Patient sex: F
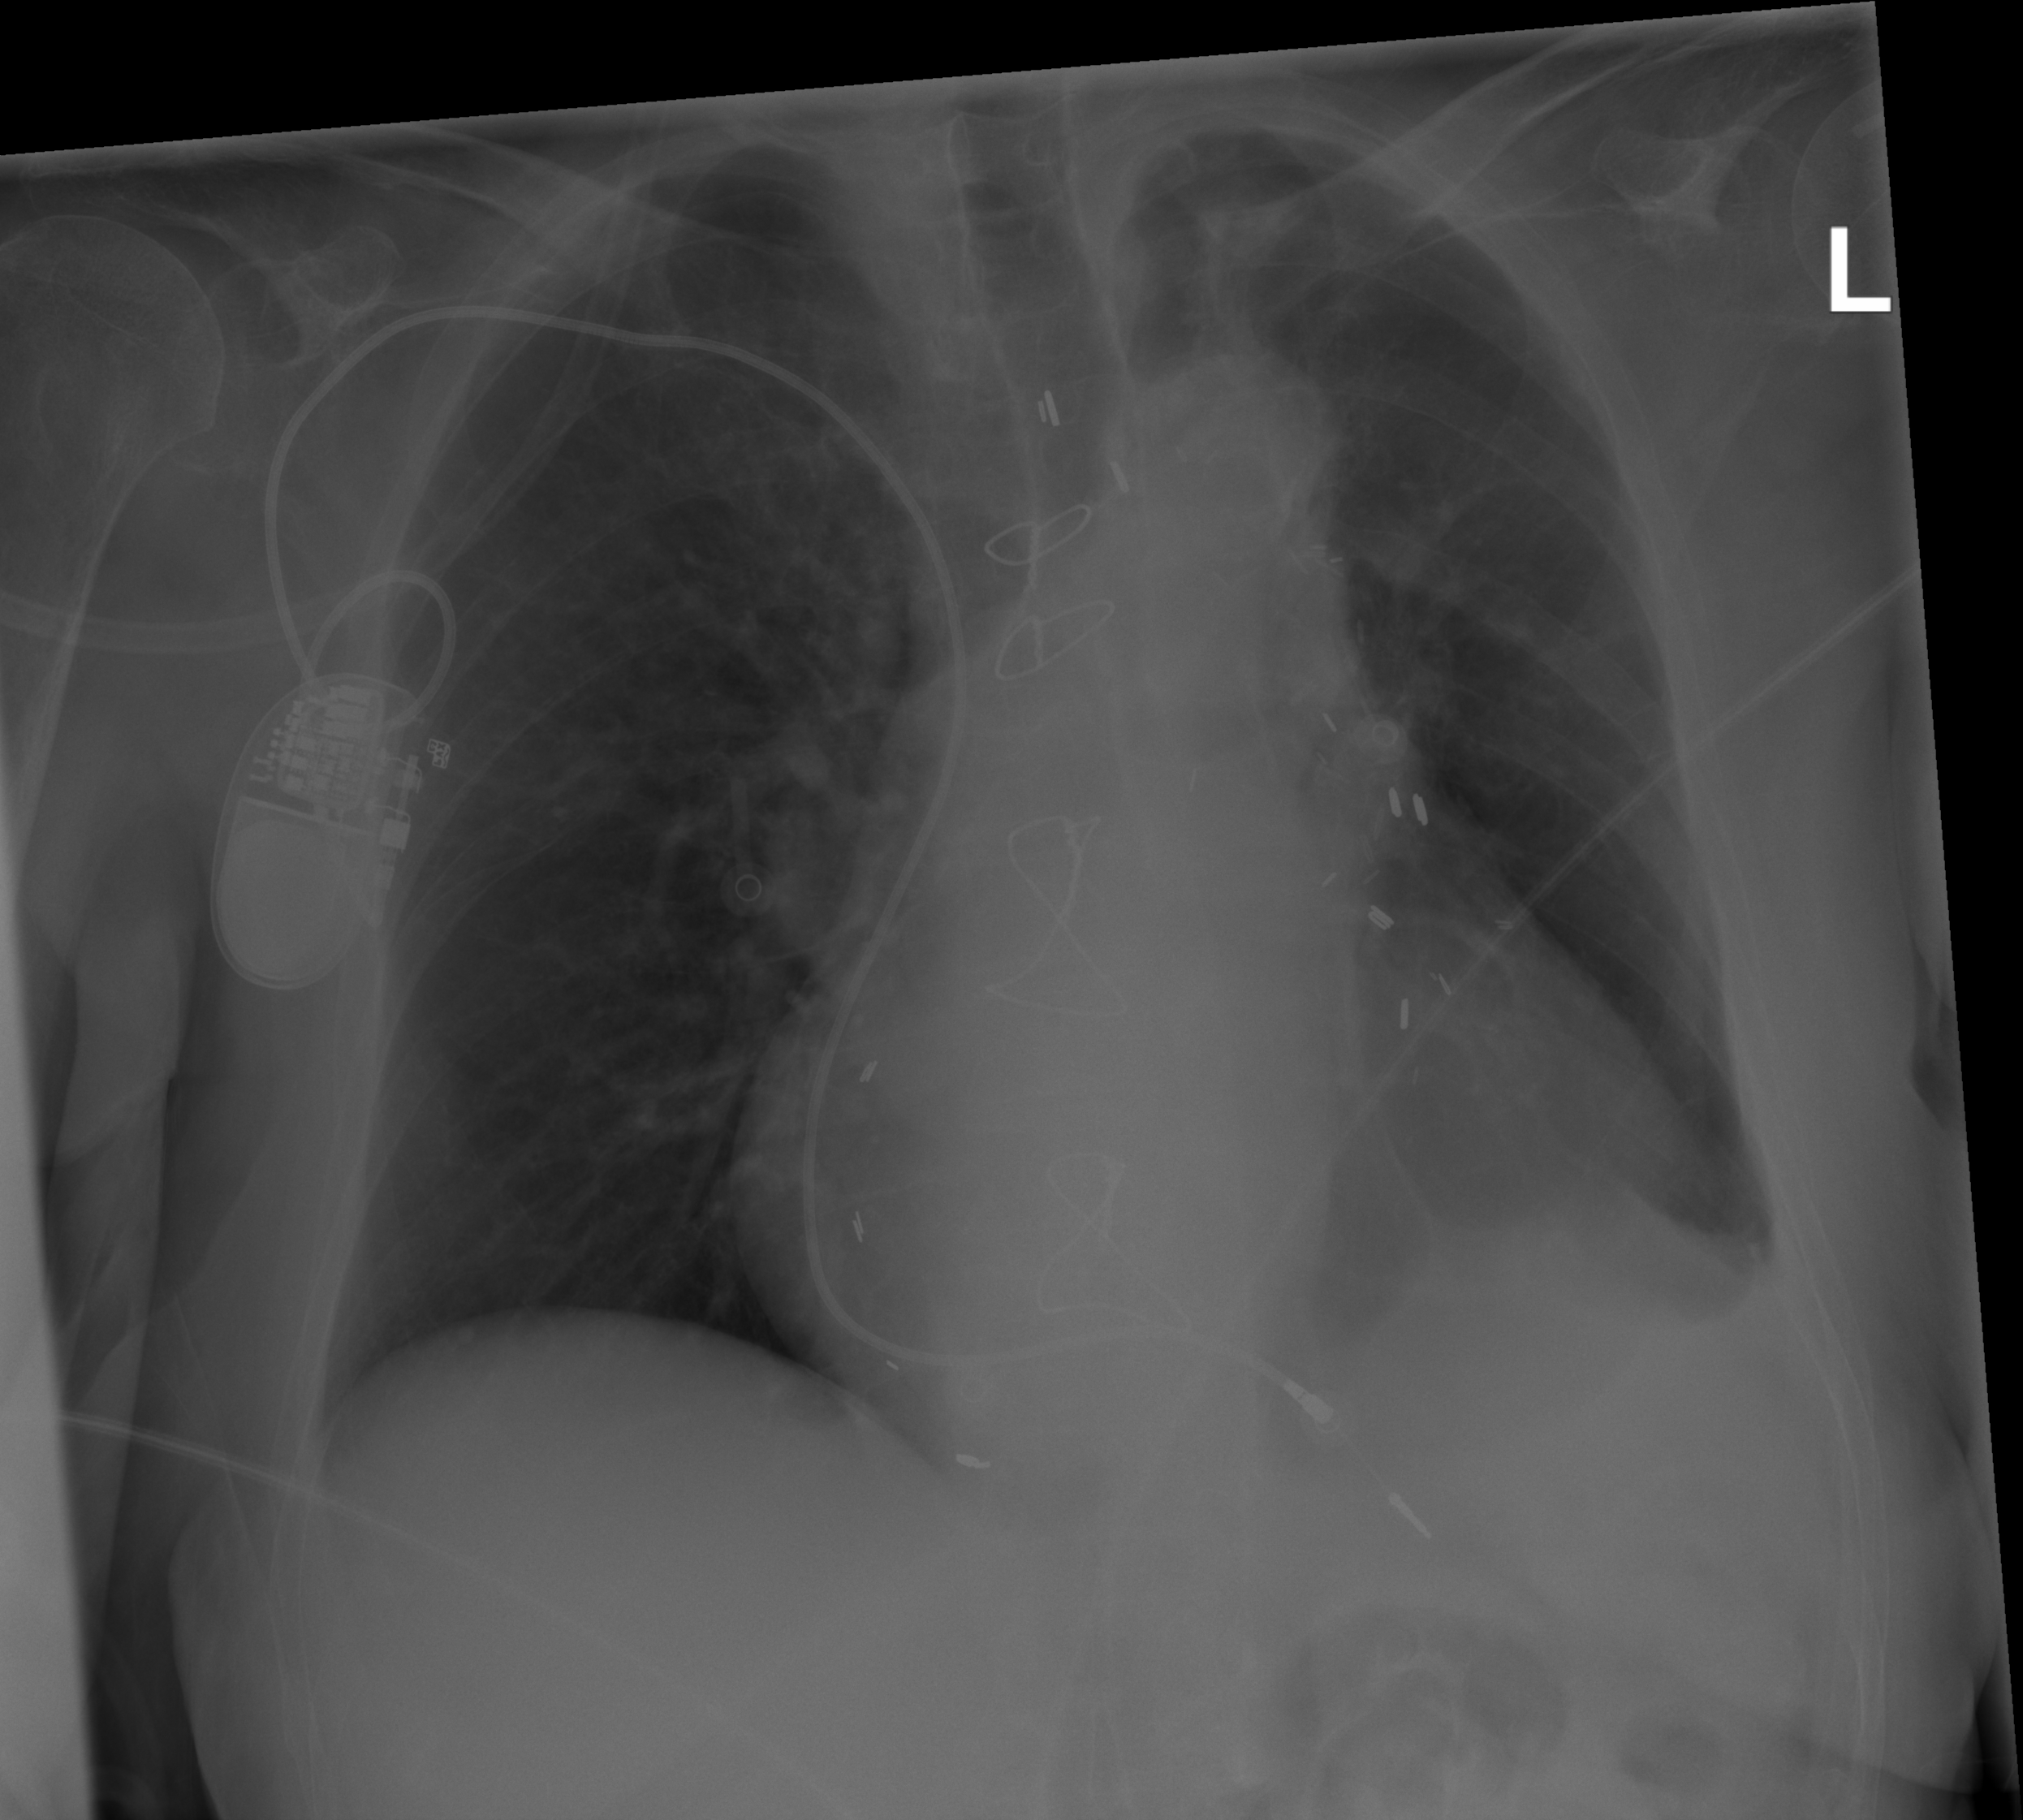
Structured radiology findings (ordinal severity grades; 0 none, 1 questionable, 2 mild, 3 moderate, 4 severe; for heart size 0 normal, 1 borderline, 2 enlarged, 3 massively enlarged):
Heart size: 2
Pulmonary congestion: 0
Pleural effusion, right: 0
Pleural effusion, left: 2
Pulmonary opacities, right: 0
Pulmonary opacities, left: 0
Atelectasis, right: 0
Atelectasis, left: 2